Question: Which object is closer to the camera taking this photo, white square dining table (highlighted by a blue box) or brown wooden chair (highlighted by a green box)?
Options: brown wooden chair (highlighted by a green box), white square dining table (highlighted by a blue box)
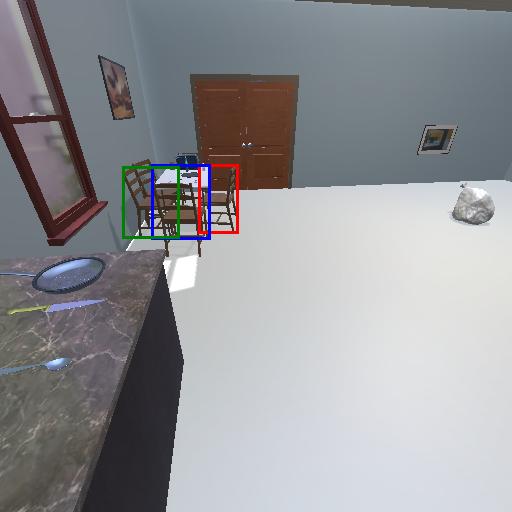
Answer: brown wooden chair (highlighted by a green box)